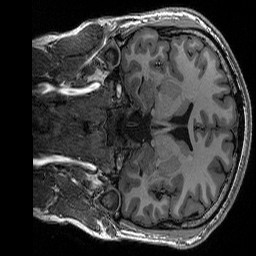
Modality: T1w
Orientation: coronal
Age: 24
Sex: male
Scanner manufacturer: siemens
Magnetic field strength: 3 T
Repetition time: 2.53 s
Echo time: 0.0033 s